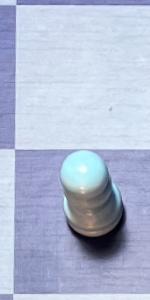
Label: Pawn_White